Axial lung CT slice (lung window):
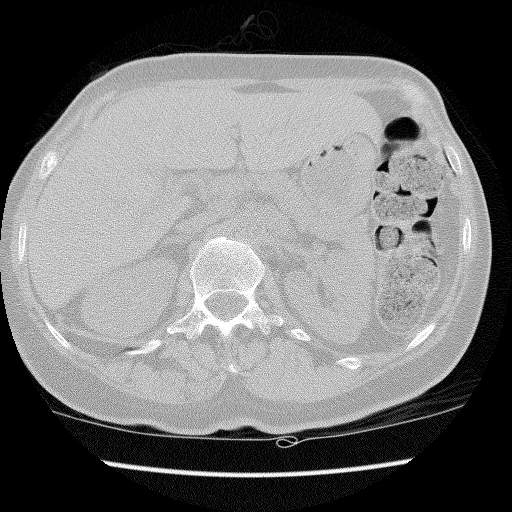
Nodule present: no